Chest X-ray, AP view. Patient: 49 years old, sex M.
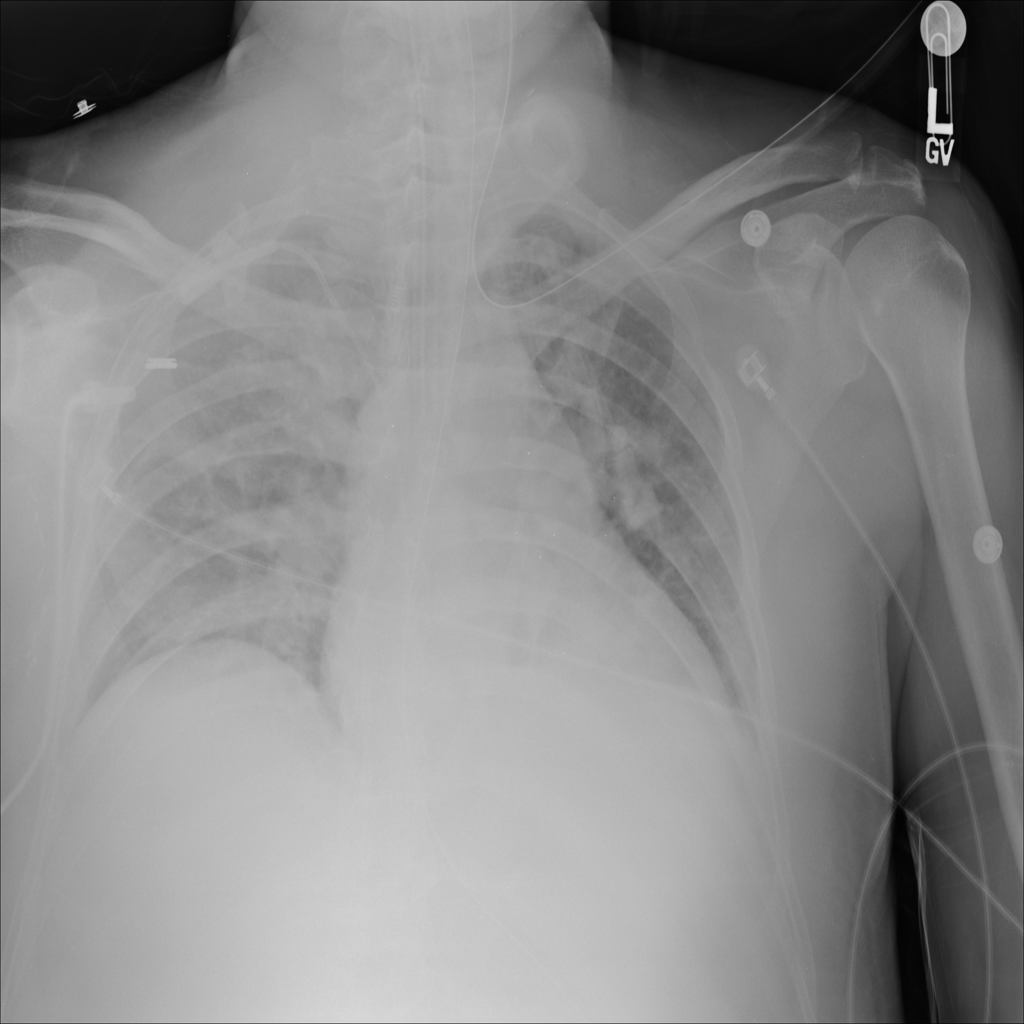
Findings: No Finding